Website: apple
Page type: account-dashboard
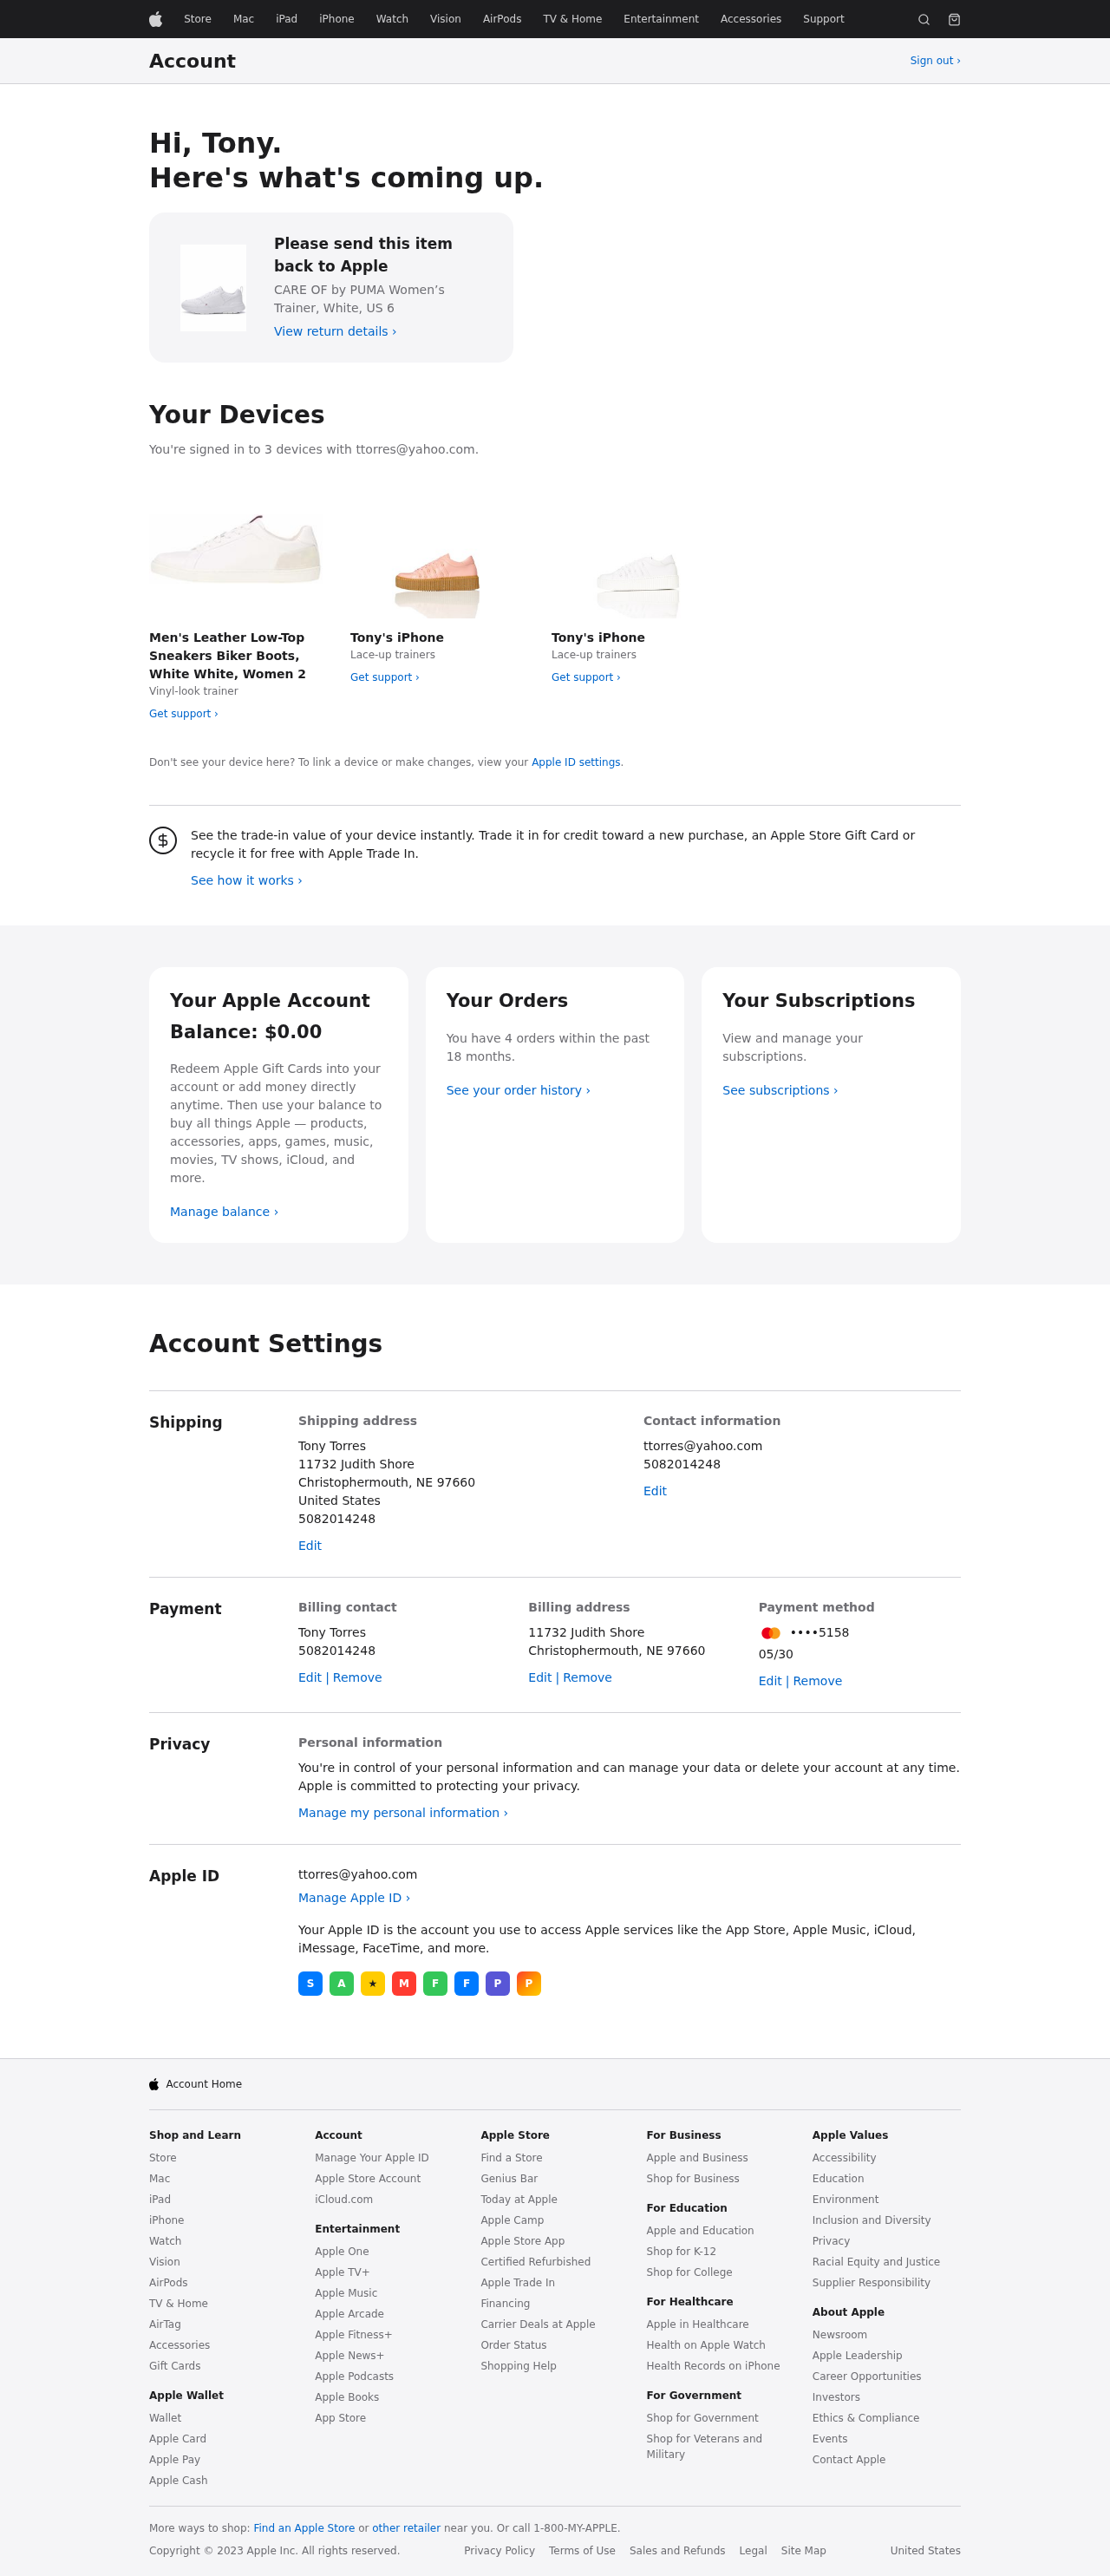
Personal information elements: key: PII_CITY_STATE_ZIP
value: Christophermouth, NE 97660
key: PII_EMAIL
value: ttorres@yahoo.com
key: PII_FIRSTNAME
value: Tony
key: PII_FULLNAME
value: Tony Torres
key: PII_PHONE
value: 5082014248
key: PII_STREET
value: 11732 Judith Shore
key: PII_EMAIL2
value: ttorres@yahoo.com
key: PII_EMAIL3
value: ttorres@yahoo.com
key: PII_PHONE_LINE
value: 4248
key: PII_PHONE_SUFFIX
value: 4248
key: PII_PHONE2
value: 5082014248
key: PII_PHONE3
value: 5082014248
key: PII_PHONE_NUMERIC
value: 5082014248
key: PII_PHONE_LINE_NUMERIC
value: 4248
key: PII_PHONE_SUFFIX_NUMERIC
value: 4248
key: PII_PHONE2_NUMERIC
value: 5082014248
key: PII_PHONE3_NUMERIC
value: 5082014248
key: PII_PHONE_DIGITS
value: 5082014248
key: PII_PHONE_LAST4
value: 4248
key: PII_LASTNAME
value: Torres
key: PII_FULLNAME2
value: Tony Torres
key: PII_FULLNAME3
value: Tony Torres
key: PII_FIRSTNAME2
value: Tony
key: PII_FIRSTNAME3
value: Tony
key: PII_LASTNAME2
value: Torres
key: PII_LASTNAME3
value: Torres
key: PII_FIRSTNAME_DERIVED
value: Tony
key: PII_LASTNAME_DERIVED
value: Torres
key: PII_FULLNAME_DERIVED
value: Tony Torres
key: PII_NAME_FULL_DERIVED
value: Tony Torres
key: PII_CITY
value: Christophermouth
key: PII_STATE_ABBR
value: NE
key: PII_POSTCODE
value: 97660
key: PII_POSTCODE_FULL
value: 97660
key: PII_CITY_STATE
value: Christophermouth, NE
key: PII_POSTCODE_NUMERIC
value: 97660
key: PII_CARD_LAST4
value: ••••5158
Product elements: key: PRODUCT1_NAME
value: CARE OF by PUMA Women’s Trainer, White, US 6
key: PRODUCT2_DESC
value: Vinyl-look trainer
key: PRODUCT2_NAME
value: Men's Leather Low-Top Sneakers Biker Boots, White White, Women 2
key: PRODUCT3_DESC
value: Lace-up trainers
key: PRODUCT4_DESC
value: Lace-up trainers
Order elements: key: ORDER_COUNT
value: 4
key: ORDER_HISTORY_MONTHS
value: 18
Other elements: key: NUM_DEVICES
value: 3
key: ACCOUNT_BALANCE
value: $0.00